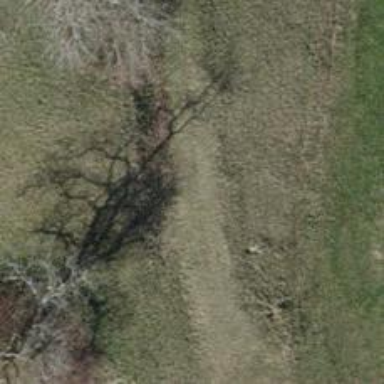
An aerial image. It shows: Grassy track with grade5 tracktype.